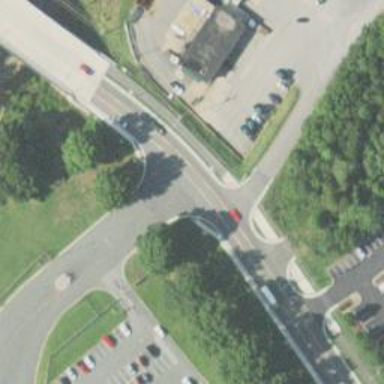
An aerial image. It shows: Unmarked crossing on cycleway.